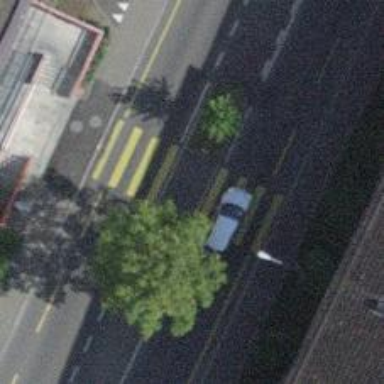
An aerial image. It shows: Uncontrolled zebra crossing with pedestrian island.